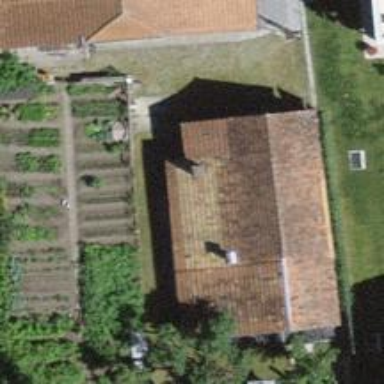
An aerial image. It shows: Rural barn.